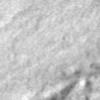
Label: no_change